Question: I have a table in which I have various rows. In the each row, the first columns contains a span that contains an input.
'''
<tr>
<td>
<select></select>
<span class="comboSpan">
<input title class="custom textbox">
</span>
</td>
</tr>
'''

How do I change the input text color using jquery? Part of my screen is as follows:
'''
$("#tTable tbody tr").each(function () {
var td = $(this).children('td:first');
var span = td.children('span:first');
span.children().find(':input').addClass("redColor");
});
'''
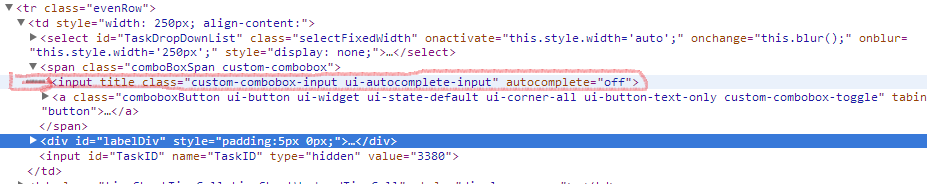
Answer: You can correct your script like below:
'''
$("#tTable tbody tr").each(function () {
var td = $(this).children('td:first');
var span = td.find('span:first');// change
span.find('input').addClass("redColor");// change
});
'''
OR
you can use below code :
'''
$(function(){
$("#tTable tbody tr td:first").find('span input').addClass('redColor');
});
'''